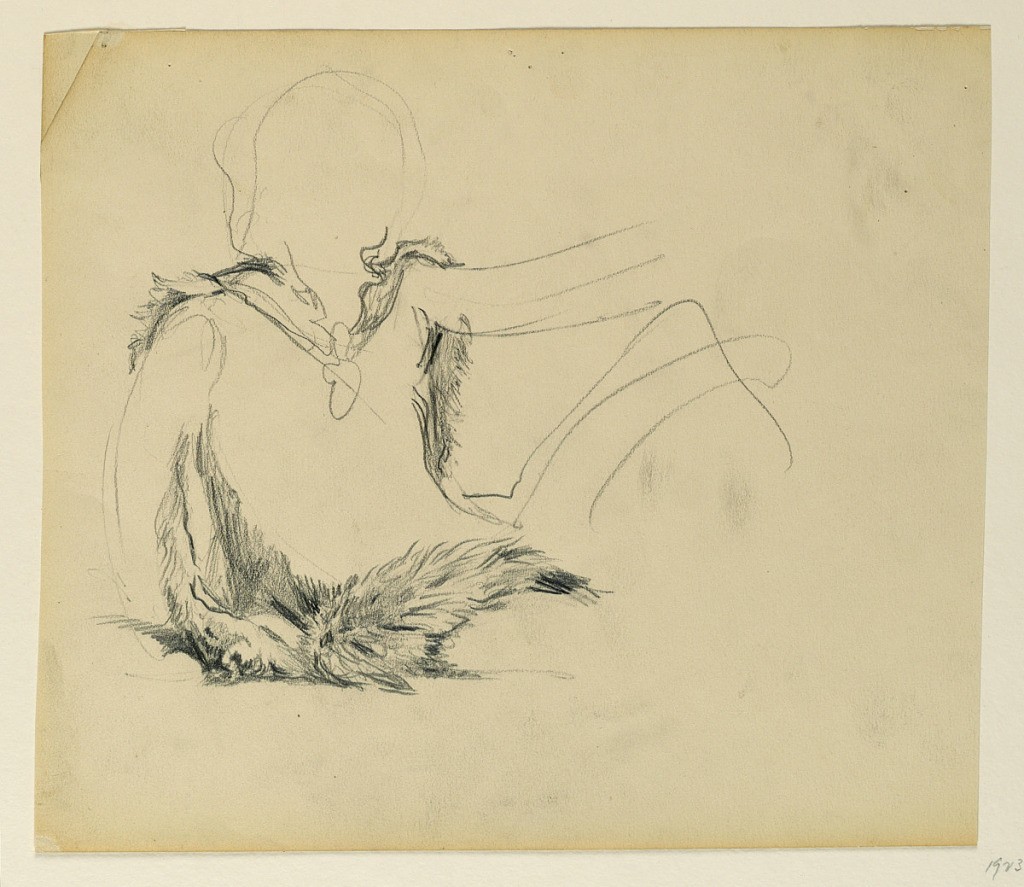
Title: Study for "Hunting," "The Progress of Civilization: Hunting, Herding, Agriculture" State Capitol, Des Moines, IA
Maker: Kenyon Cox, American, 1856–1919
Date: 1905–1906
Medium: Graphite on paper
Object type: Drawing
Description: Sketch of a male figure reclining with an animal skin tied around his neck.